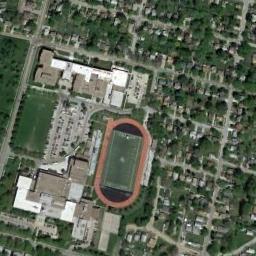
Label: ground_track_field